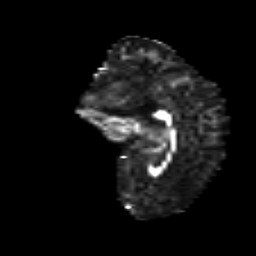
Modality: FA
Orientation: sagittal
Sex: male
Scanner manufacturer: siemens
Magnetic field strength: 3 T
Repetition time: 5 s
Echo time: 0.071 s